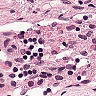
Metastatic tissue present: no